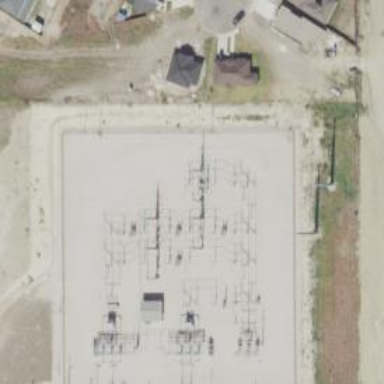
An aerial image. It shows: Switch used for power control.